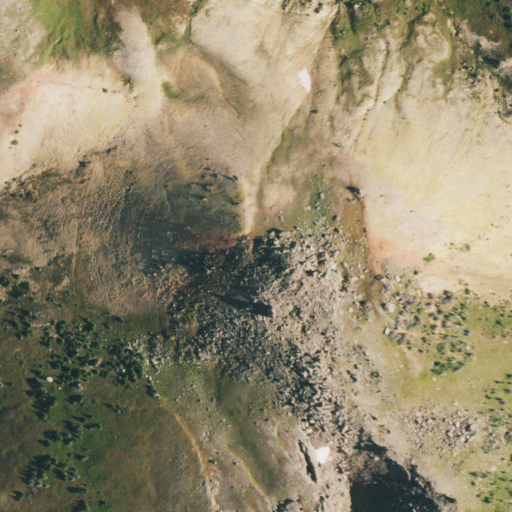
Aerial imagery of mountain in Colorado named Cropsy Mountain containing grassland and barren land